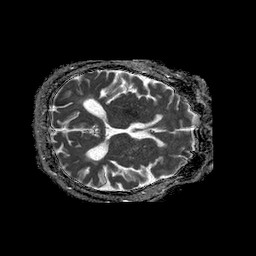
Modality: ADC
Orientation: axial
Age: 63
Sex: male
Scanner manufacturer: philips
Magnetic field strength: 1.5 T
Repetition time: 4.6 s
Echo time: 0.09059 s